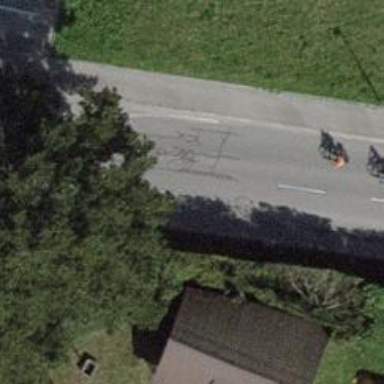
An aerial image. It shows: Traffic calming feature called choker.